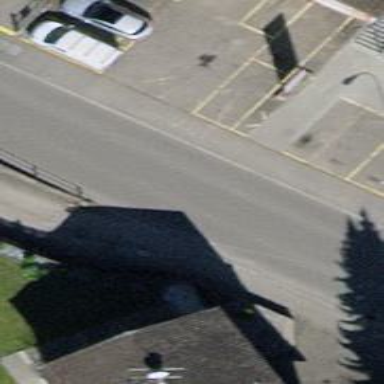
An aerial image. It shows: Residential road with separate asphalt sidewalk.